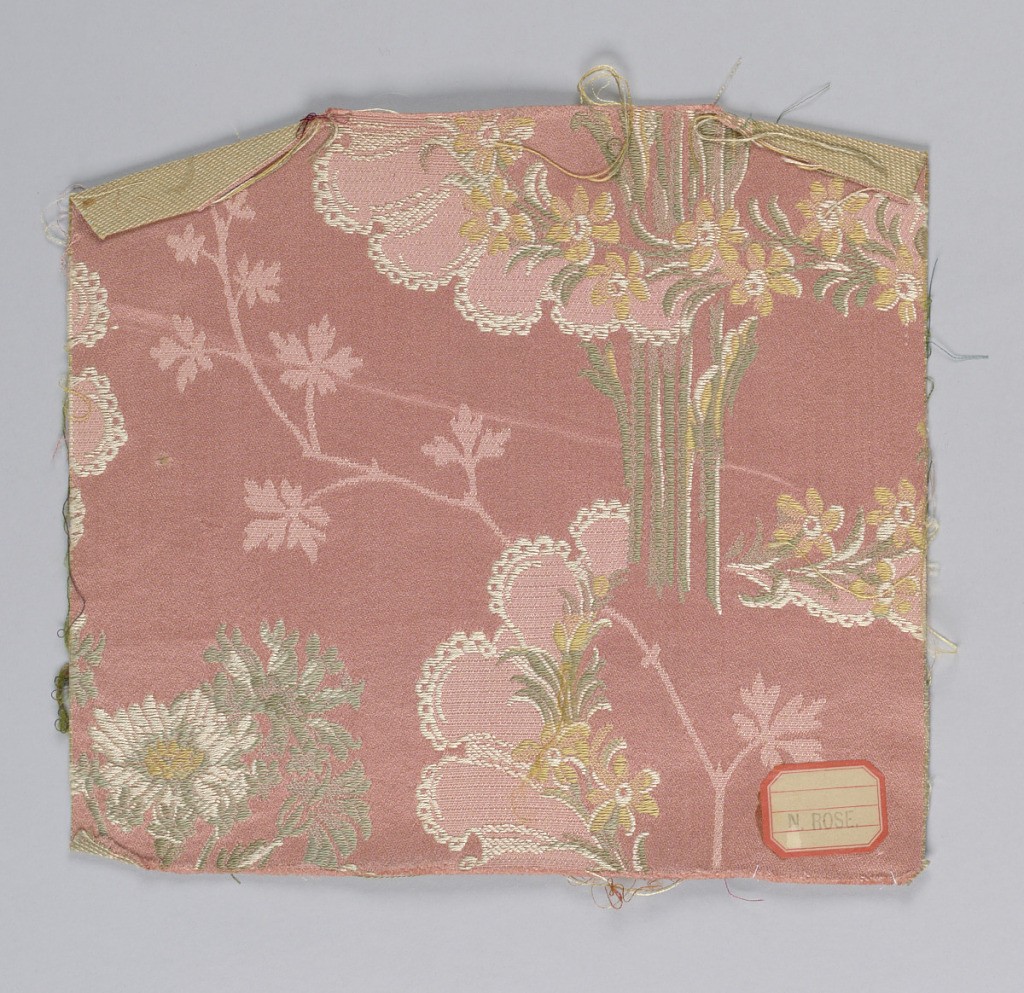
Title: Sample
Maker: Orinoka Mills, Philadelphia, Pennsylvania, USA
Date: ca. 1910
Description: Pink warp with yellow, white and grey weft making floral pattern. Cut on all four sides.